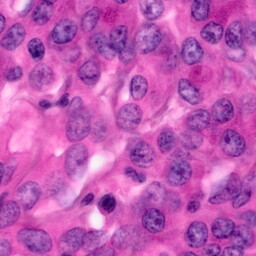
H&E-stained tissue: Pancreatic